Field crop: tomato
Growth stage: 2
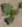
Species: solanum